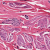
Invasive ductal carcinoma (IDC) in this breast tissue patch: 0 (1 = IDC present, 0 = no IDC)